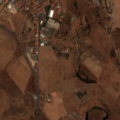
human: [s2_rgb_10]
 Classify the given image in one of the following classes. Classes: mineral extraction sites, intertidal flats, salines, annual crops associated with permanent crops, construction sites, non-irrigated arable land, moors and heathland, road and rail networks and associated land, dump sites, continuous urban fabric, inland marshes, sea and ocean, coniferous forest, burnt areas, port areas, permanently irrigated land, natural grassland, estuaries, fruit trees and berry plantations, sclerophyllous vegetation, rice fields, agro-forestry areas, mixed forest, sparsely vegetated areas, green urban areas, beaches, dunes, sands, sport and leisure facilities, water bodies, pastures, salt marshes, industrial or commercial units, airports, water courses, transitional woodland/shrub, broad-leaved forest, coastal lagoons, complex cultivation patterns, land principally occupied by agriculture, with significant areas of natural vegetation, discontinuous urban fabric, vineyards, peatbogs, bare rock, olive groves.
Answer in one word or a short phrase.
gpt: continuous urban fabric, non-irrigated arable land, complex cultivation patterns